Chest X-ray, PA view. Patient: 48 years old, sex M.
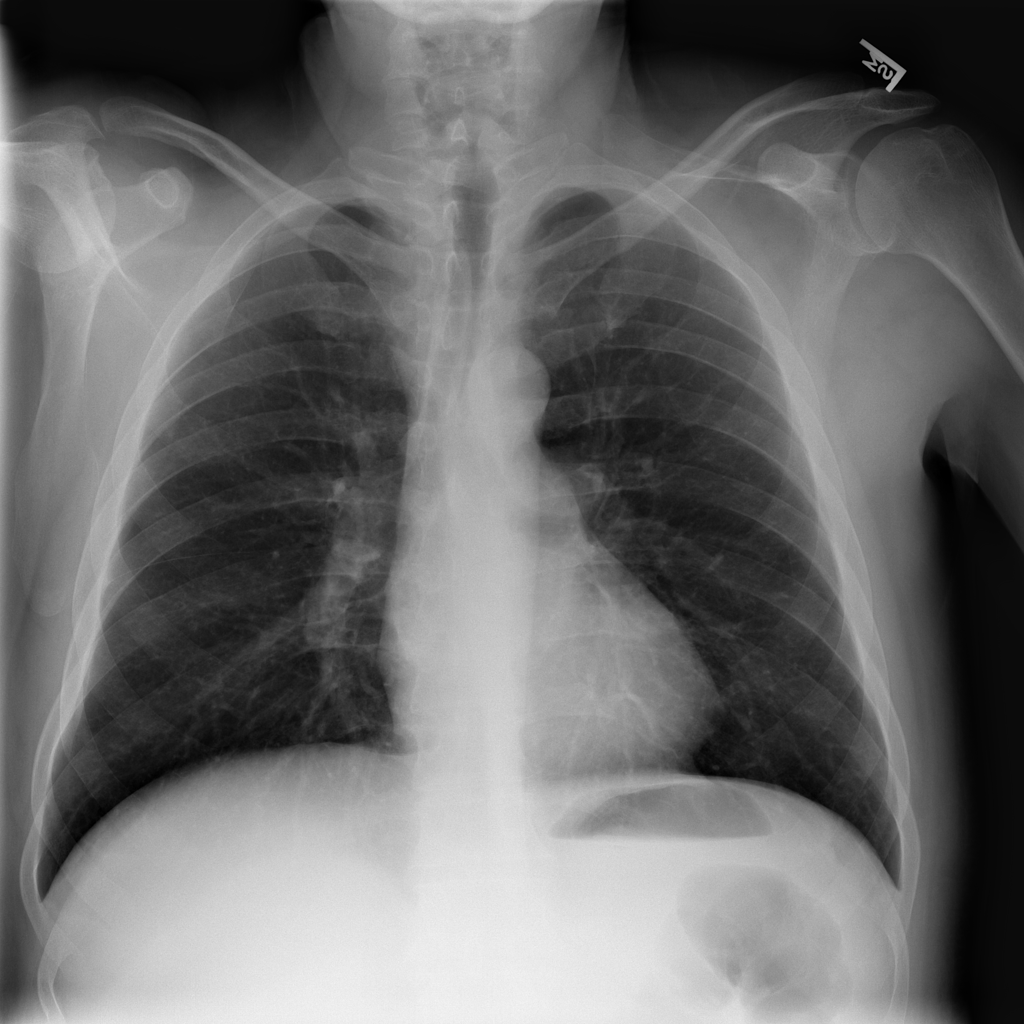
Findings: No Finding